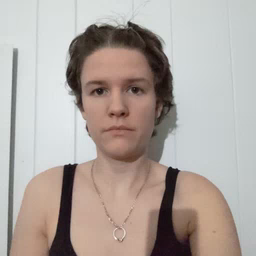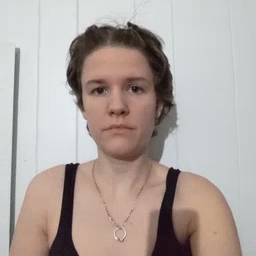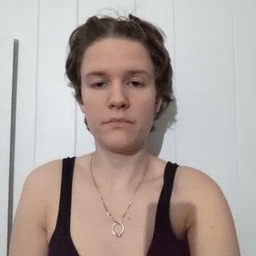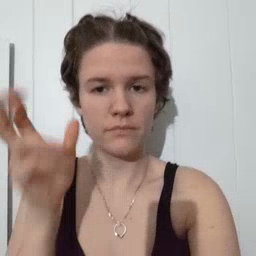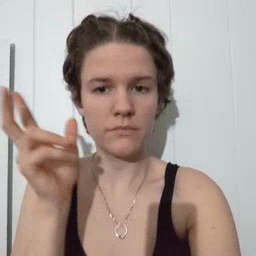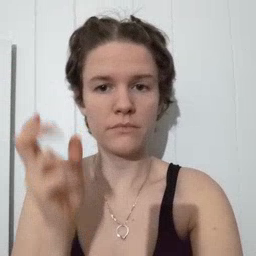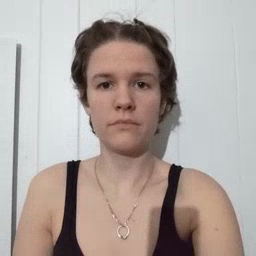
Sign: listen